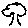
Label: tree